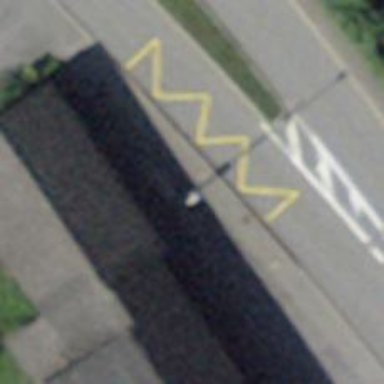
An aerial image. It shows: Bus stop with platform for public transport.